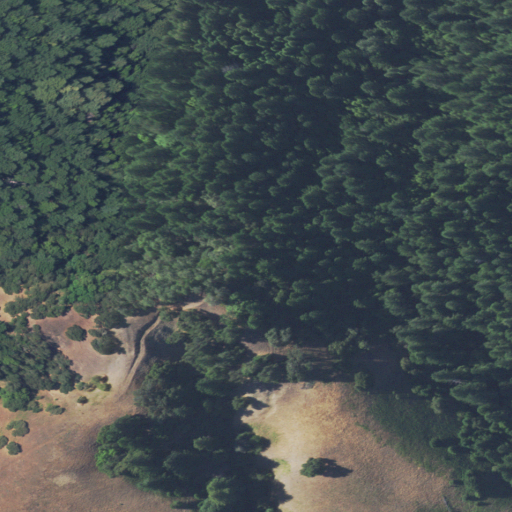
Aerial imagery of mountain in California named Fox Mountain containing evergreen forest, shrub, grassland, and mixed forest